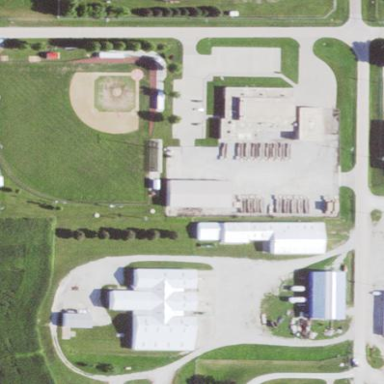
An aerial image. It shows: Baseball pitch for leisure and sports activities.